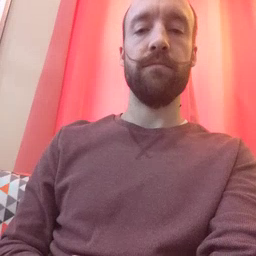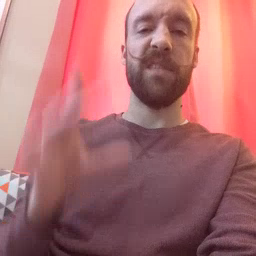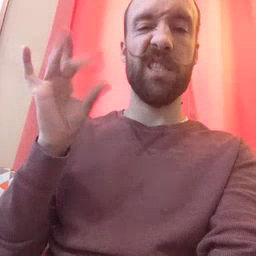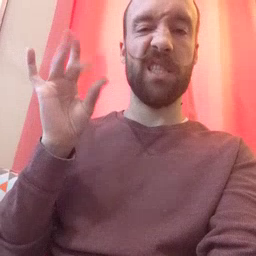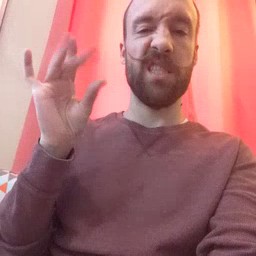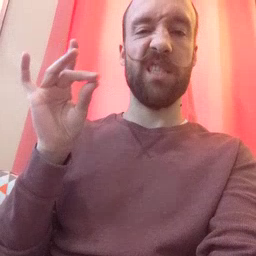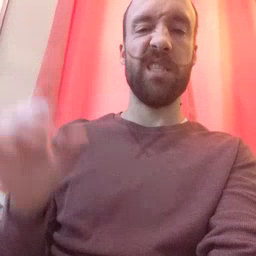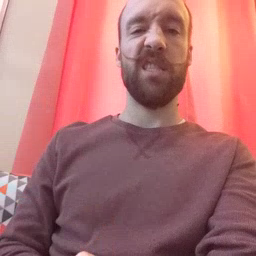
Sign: sticky